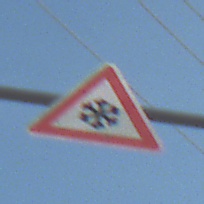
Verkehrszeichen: SchneeOderEisglaette
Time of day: MorningAfternoon
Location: Outdoor (Suburban)
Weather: PartlyCloudy
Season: NotSpecified
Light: Natural